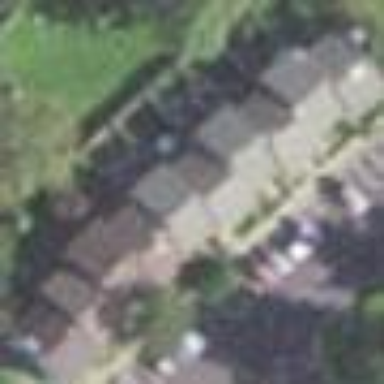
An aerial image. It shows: Terrace building.